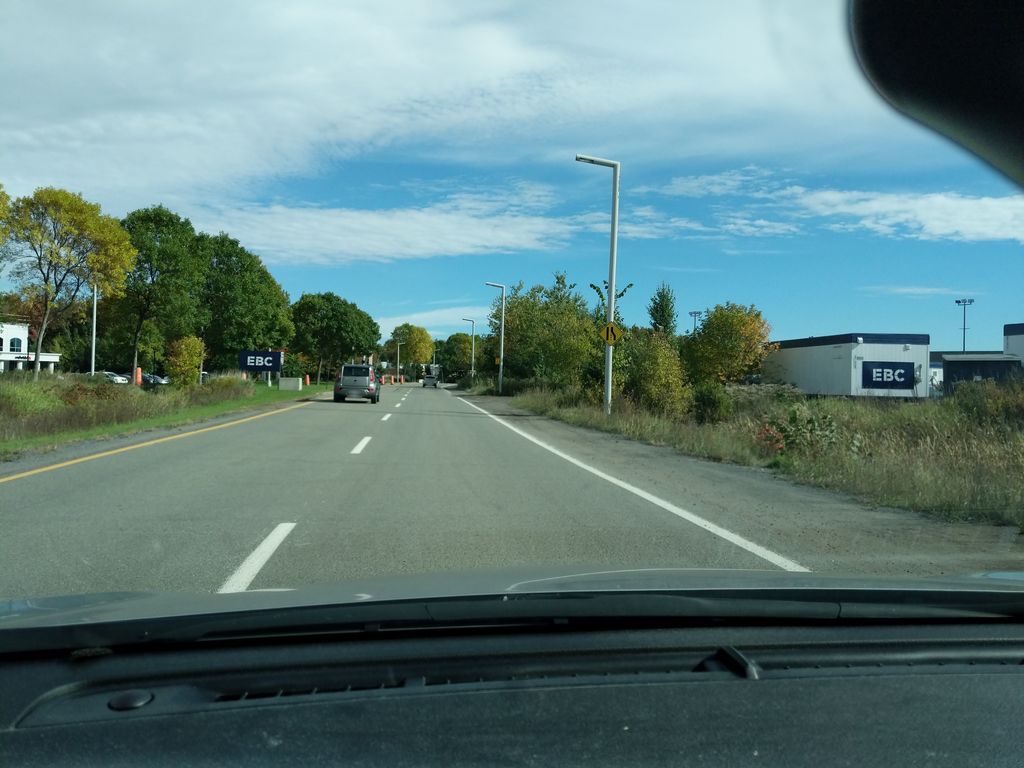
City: quebec_city